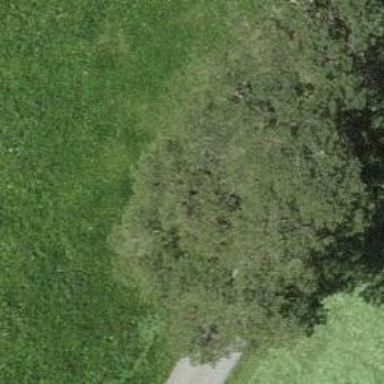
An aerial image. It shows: Bench.